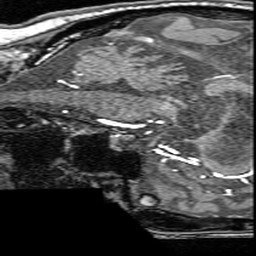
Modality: angio
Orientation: sagittal
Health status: ill
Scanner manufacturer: siemens
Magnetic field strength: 3 T
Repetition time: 0.022 s
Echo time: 0.00395 s